Current action and preconditions to check: trajectory_clear

Your task: For each precondition in the list above, predict whether it will hold at this action.

Consider the current scene as observed from the mobile robot's camera, and analyze the predicted future states of all dynamic agents (e.g., people, animals, vehicles, or any moving entities) within the NEXT SECOND.

IMPORTANT: Only answer "very likely" if you are absolutely certain—based on strong, clear evidence—that a dynamic agent will violate the precondition in the predicted future state. Do NOT answer "very likely" for unlikely, ambiguous, or low-probability risks.

Ask yourself for each precondition: Is there a high probability, with clear and convincing evidence, that the predicted future states of any dynamic agent will interfere with the predicted future state of the currently executing action within the NEXT SECOND, causing that precondition to fail?

Assess the risk level based on these predictions. Use "likely" or "very likely" if motions create a clear risk of interference.

Use "neutral" or "improbable" if agents are nearby but their predicted paths are clearly diverging or non-conflicting.

Failure Risk Categories: "very improbable", "improbable", "neutral", "likely", "very likely"

Answer Format: Output ONLY the probability_of_failure value from these categories: "very improbable", "improbable", "neutral", "likely", "very likely"

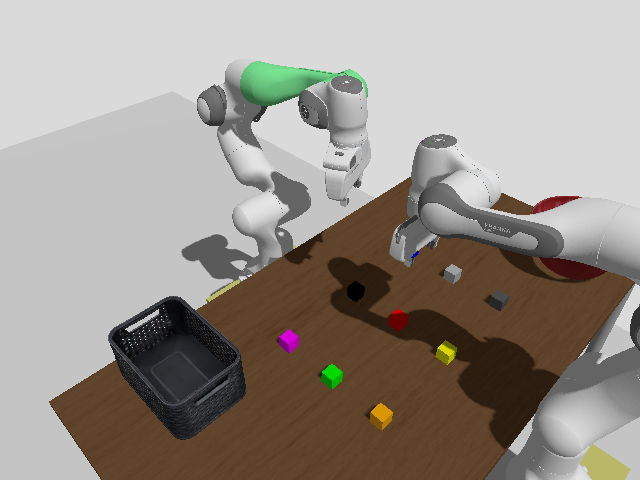

Answer: neutral